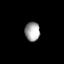
Tissue: lung
Cell type: Epithelial cells
Senescence score: 0.1965
Nuclear area (px): 280
Mean DAPI intensity: 164.739